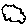
Label: cloud